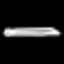
Label: pencil